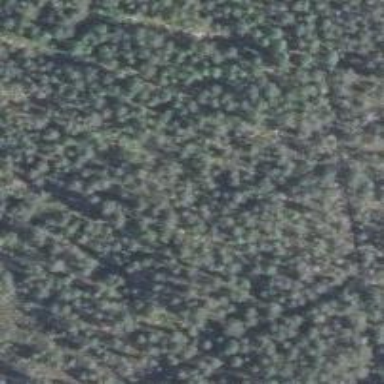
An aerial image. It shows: Woodland with needle-leaved trees.